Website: slack
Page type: billing-address
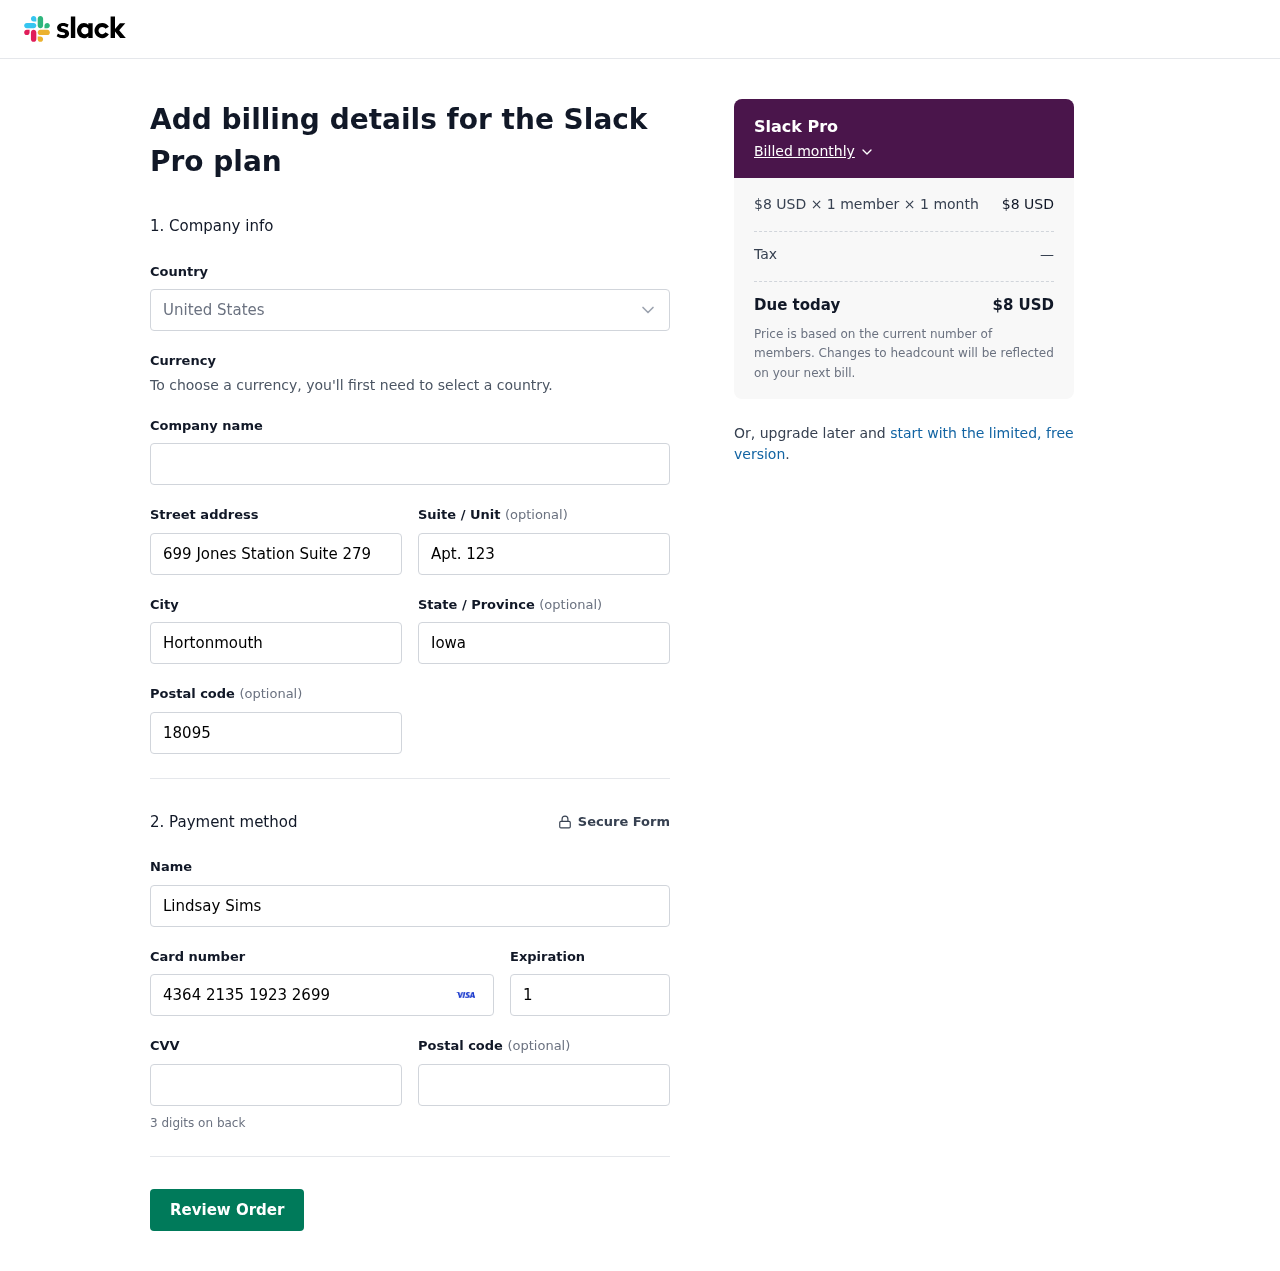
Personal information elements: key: PII_CARD_CVV
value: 963
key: PII_CARD_EXPIRY
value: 11/28
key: PII_CARD_NUMBER
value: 4364 2135 1923 2699
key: PII_CITY
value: Hortonmouth
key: PII_COUNTRY
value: United States
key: PII_FULLNAME
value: Lindsay Sims
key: PII_POSTCODE
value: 18095
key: PII_POSTCODE2
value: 18826
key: PII_STATE
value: Iowa
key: PII_STREET
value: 699 Jones Station Suite 279
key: PII_STREET2
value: Apt. 123
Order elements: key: ORDER_PLAN_PRICE
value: $8 USD
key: ORDER_NUM_MEMBERS
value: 1 member
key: ORDER_NUM_MONTHS
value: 1 month
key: ORDER_SUBTOTAL
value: $8 USD
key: ORDER_TAX
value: —
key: ORDER_TOTAL
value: $8 USD